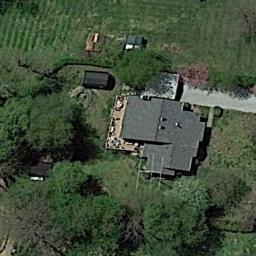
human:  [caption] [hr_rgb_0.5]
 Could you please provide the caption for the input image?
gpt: The sparse residential  is surrounded by trees .

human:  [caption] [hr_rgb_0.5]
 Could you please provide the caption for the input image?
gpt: There are several gray houses of various sizes and many green trees in a sparse residential area .

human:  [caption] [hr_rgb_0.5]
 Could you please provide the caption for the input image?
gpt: The sparse residential is on the grass next to some trees and a road .

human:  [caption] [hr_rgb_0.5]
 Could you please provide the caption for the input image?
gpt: There is a house with a black roof on the lawn .

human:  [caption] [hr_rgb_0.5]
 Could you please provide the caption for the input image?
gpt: A sparse residential area with some green trees and a black building .